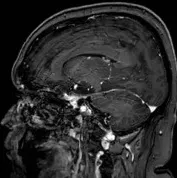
Patient 1 MRI scan of the brain shows diffuse cortico-subcortical T2 and Fluid Attenuated Inversion Recovery (FLAIR) images hyperintense lesions involving the bilateral hippocampal, the fusiform gyri, the right frontoparietal cortex, the left thalamus, and the right pulvinar. Sagittal made of contrast positive T1-weighted image.
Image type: radiology (mri)